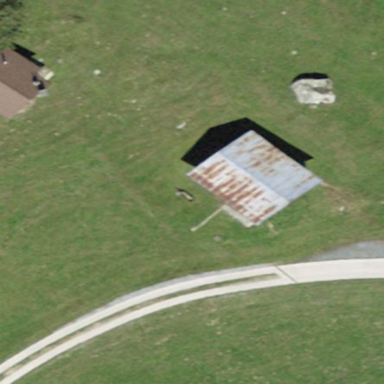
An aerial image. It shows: Shed building.